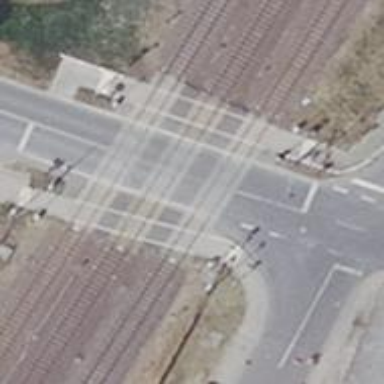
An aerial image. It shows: Railway level crossing.